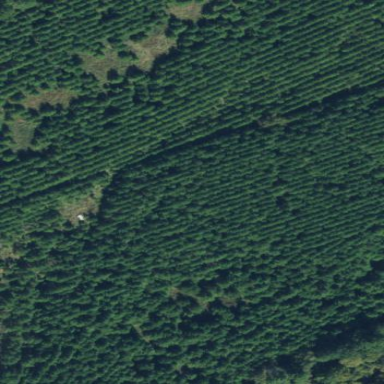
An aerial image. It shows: Forest with evergreen needle-leaved trees.